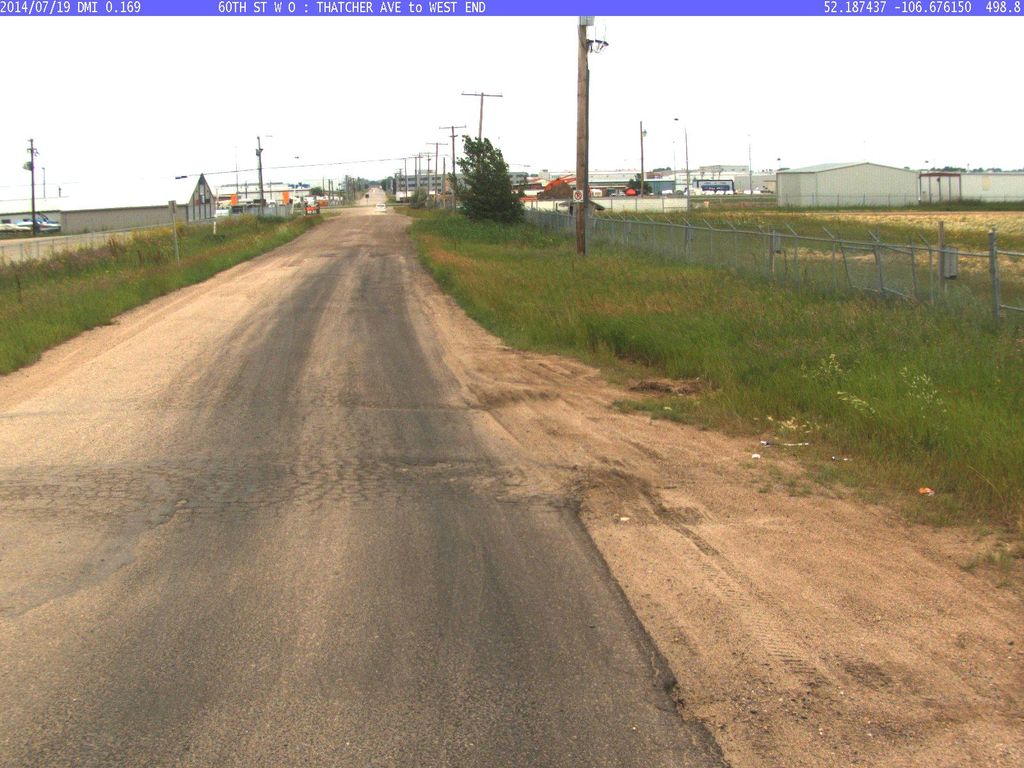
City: saskatoon